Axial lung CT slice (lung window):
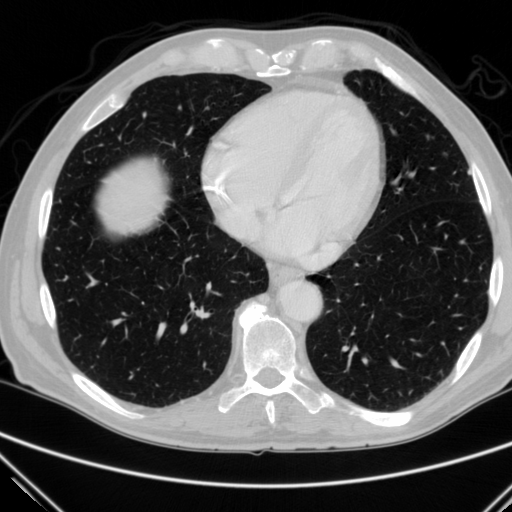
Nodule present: yes
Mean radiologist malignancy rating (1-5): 3